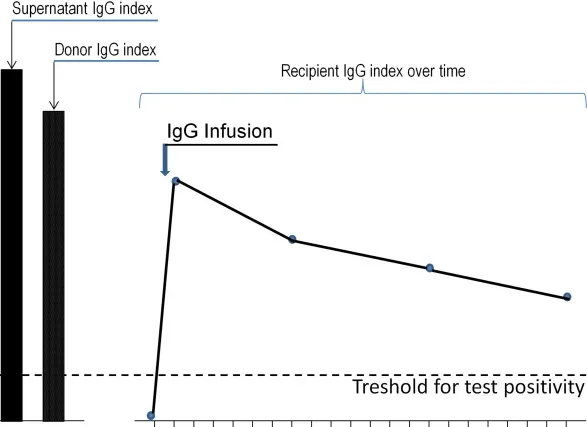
Levels of anti-SARS-CoV-2 N IgG antibodies in the concentrate antibody solution infused to the patient, in antibody donor serum and in recipient sera collected before antibody infusion (day 0) and 7, 14, and 22 days thereafter. The dashed line indicates the threshold for antibody positivity.
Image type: chart (chart)